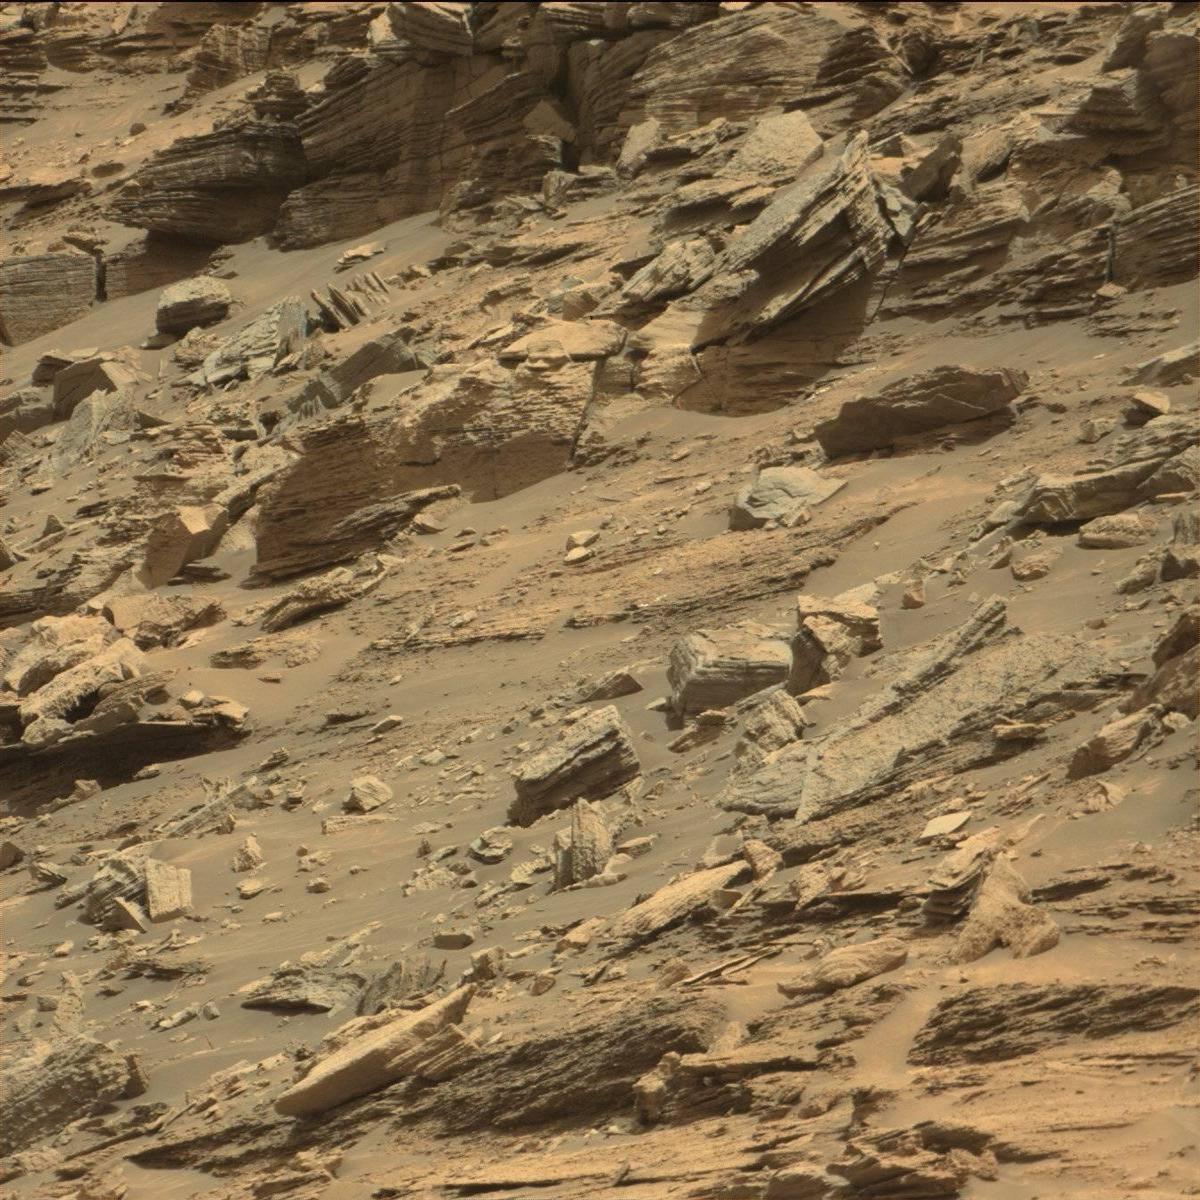
Terrain classes present: Bedrock, Rock, Sand / Soil